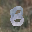
Label: 8